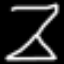
Label: hourglass